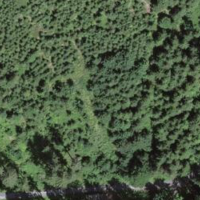
EUNIS habitat code: 43
Species observed at this site:
Cirsium palustre